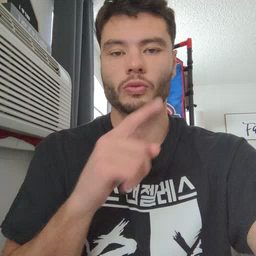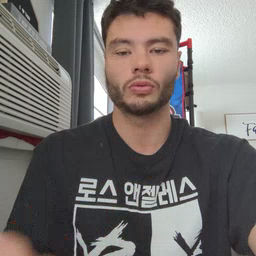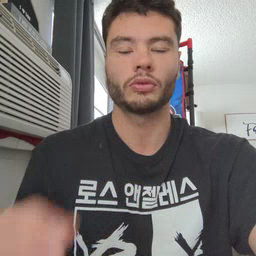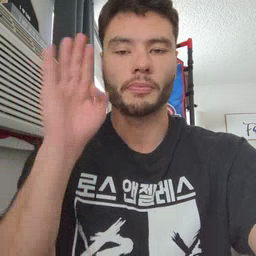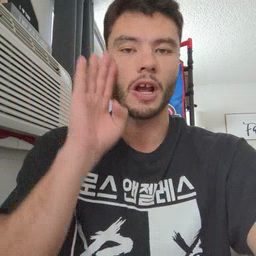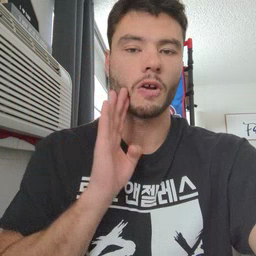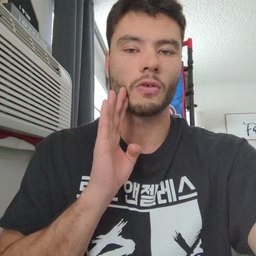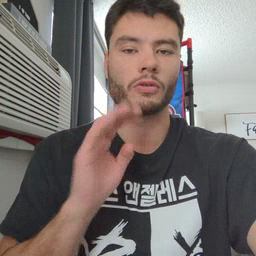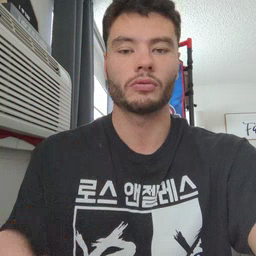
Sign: brown